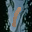
Label: 1